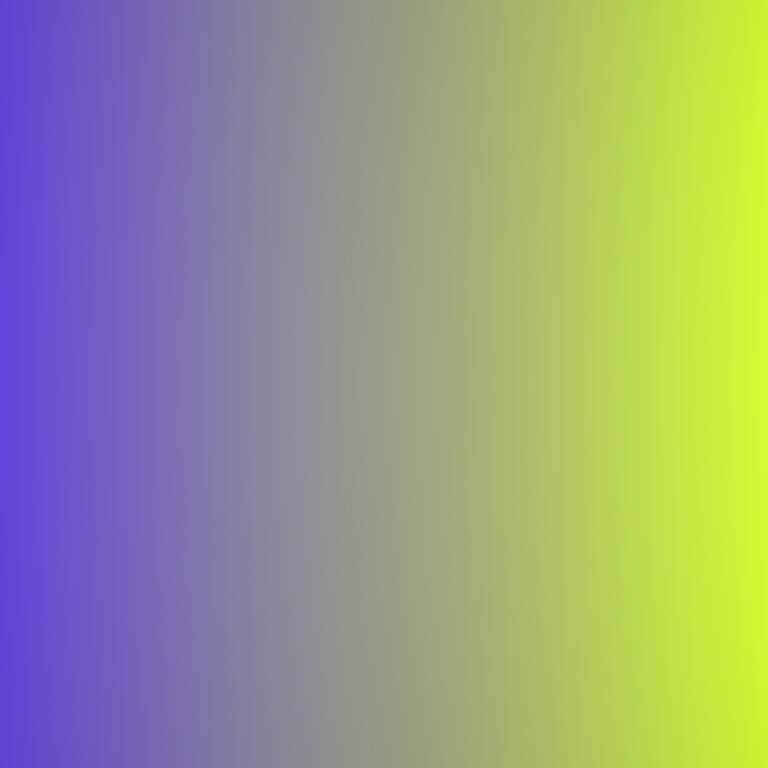
Abstract light effect, smooth gradient from violet to yellow, calm atmosphere, soft glow, no room, no furniture, no objects.